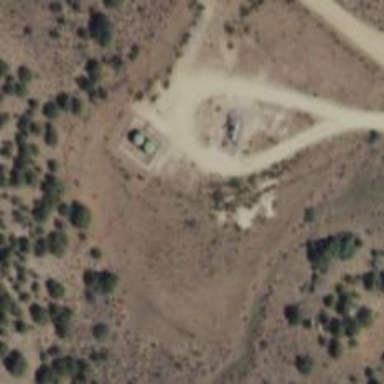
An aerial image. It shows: Storage tank with man-made structure.